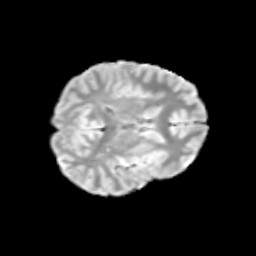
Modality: T2w
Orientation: axial
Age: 13
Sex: male
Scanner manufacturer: siemens
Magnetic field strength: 3 T
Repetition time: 3.8 s
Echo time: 0.07 s